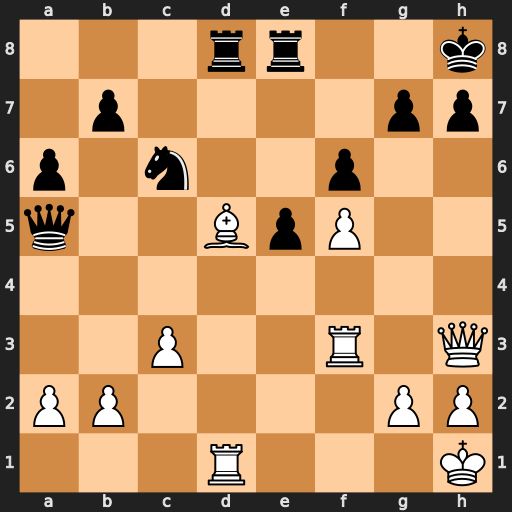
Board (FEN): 3rr2k/1p4pp/p1n2p2/q2BpP2/8/2P2R1Q/PP4PP/3R3K
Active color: w
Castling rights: -
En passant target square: -
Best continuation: Qxh7+ Kxh7 Rh3#